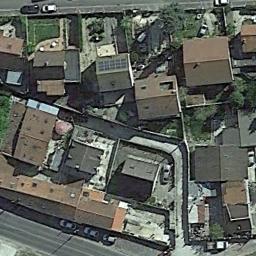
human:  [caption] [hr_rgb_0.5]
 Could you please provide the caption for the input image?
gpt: There are many roads and densely arranged houses of different sizes and shapes in densely populated areas .

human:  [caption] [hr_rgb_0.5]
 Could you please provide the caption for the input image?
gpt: The houses are separated by paths .

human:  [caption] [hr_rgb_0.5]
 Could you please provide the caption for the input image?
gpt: A dense residential area with lots of houses with orange roofs is surrounded by some roads .

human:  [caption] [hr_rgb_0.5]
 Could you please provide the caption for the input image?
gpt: The dense residential is next to the road with some cars .

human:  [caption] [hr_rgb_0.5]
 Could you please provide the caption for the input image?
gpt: There are brown and gray buildings on a dense residential area .